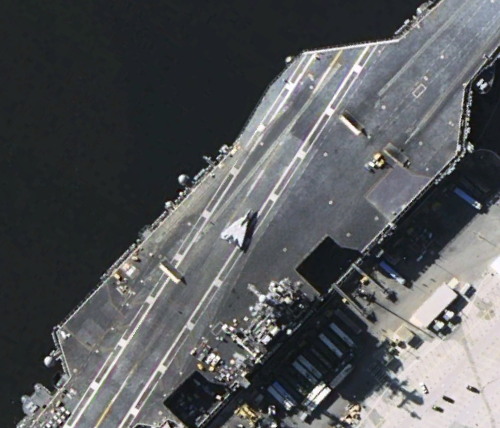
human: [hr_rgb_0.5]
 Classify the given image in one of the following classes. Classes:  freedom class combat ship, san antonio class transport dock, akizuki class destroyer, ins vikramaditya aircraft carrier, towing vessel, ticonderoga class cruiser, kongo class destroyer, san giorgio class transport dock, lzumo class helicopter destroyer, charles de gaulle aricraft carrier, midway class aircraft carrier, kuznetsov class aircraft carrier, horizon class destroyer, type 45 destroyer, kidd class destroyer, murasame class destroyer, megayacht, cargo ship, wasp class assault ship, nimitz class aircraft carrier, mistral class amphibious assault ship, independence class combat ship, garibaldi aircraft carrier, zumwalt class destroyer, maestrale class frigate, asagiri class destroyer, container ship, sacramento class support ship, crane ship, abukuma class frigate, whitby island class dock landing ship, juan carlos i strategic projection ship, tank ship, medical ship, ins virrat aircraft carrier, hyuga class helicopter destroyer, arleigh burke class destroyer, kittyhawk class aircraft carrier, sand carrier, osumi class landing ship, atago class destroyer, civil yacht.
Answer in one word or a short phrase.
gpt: KittyHawk class aircraft carrier